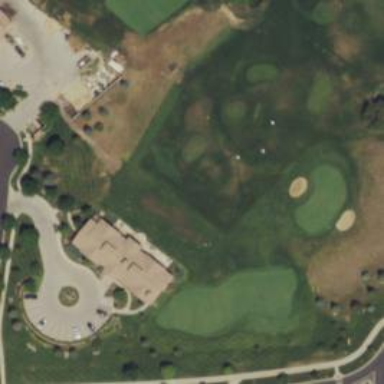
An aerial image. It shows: Rough grassy area used for golf.